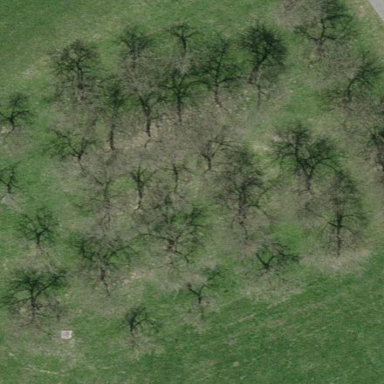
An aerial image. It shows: Orchard.